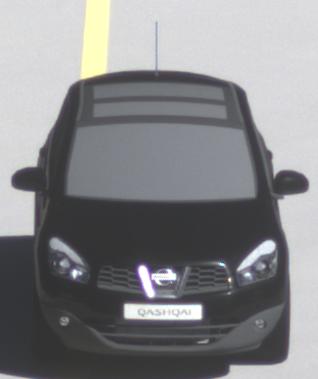
Make: Nissan
Model: Qashqai 1.6
Detailed model: Qashqai (J10)
Model produced from: 2010/03
Model produced until: 2010/08
Doors: 5
Color: black
Road condition: dry road
Daytime: morning or afternoon
Contrast: high contrast